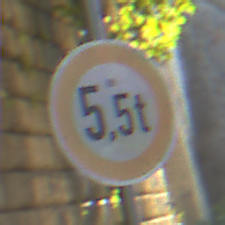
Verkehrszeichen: TatsaechlicheMasse
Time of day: Midday
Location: Outdoor (Urban)
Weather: Clear
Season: NotSpecified
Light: Natural